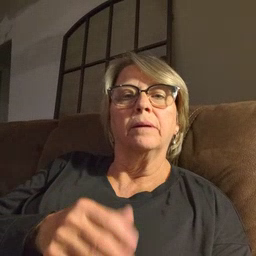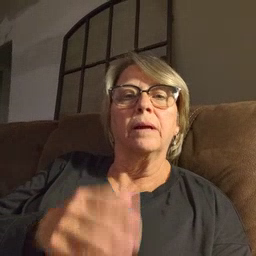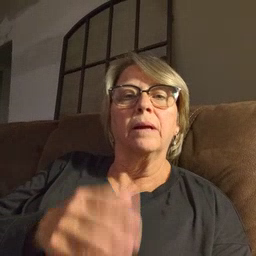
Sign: grandma